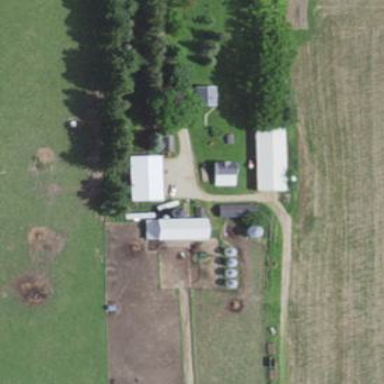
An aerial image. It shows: Farmyard area.